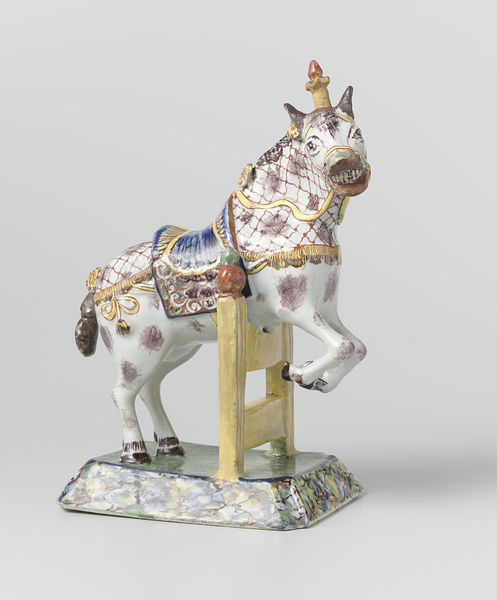
Titel: Springend paard van faïence
Standort: Amsterdam
Institution: Rijksmuseum
Schlagwörter: fancy, ornate, red, white, gold, old, decorative, flowers, pink, horses, eyes, stand, ornament, dots, mouth, tail, smile, ladder, model, photo, sculpture, statue, fence, small, smiling, antique, colorful, colourful, dot, ears, animal, legs, motion, ceramic, cow, horse, reins, candle, figure, chinese, pony, asian, hooves, jump, jumping, china, ornamental, creature, porcelain, porcellain, painted, spots, mount, ugly, grin, bit, saddle, net, unicorn, teeth, circus, gay, whimsical, stature, horseshoe, toy, spotted, figurine, grimace, carousel, tooth, saddke, netting, fishnet, hurdle, tchotchke, cercamics